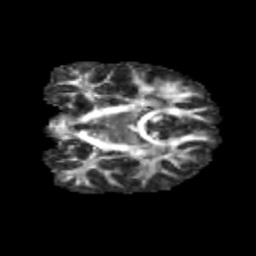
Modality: FA
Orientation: coronal
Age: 12
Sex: male
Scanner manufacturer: siemens
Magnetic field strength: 3 T
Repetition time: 3.8 s
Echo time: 0.07 s